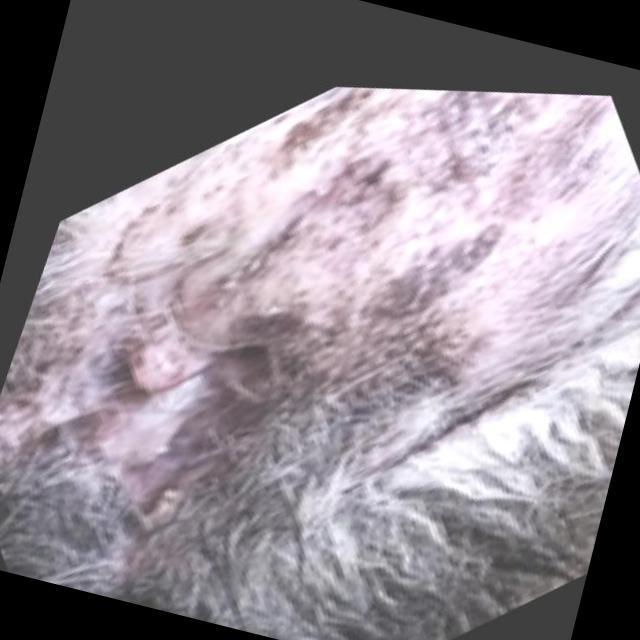
Canine fungal skin infection — characterized by alopecia, scaling, crusting, and circular lesions. Common agents include Malassezia and Candida species.